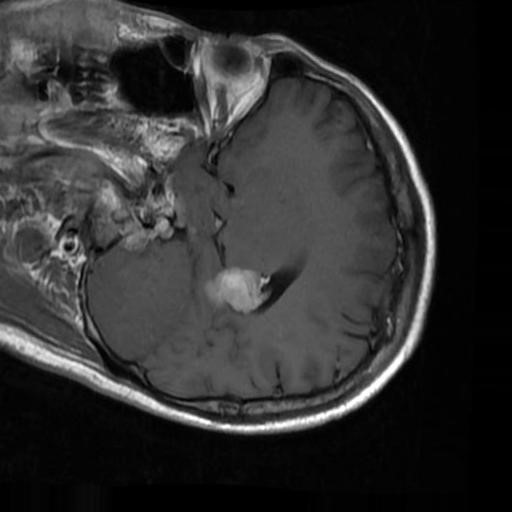
Label: brain_menin